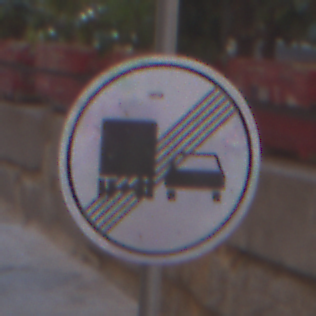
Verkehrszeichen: EndeUeberholverbotKraftfahrzeuge
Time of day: MorningAfternoon
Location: Outdoor (Urban)
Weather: Clear
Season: NotSpecified
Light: Natural